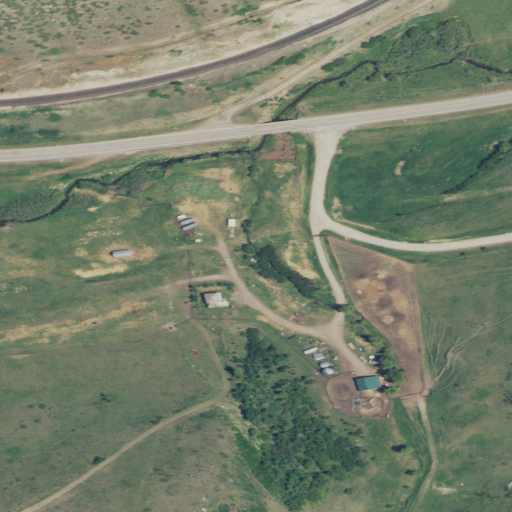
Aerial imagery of valley in Montana named Ridley Coulee containing shrub, grassland, open development, low intensity development, evergreen forest, and herbaceous wetlands